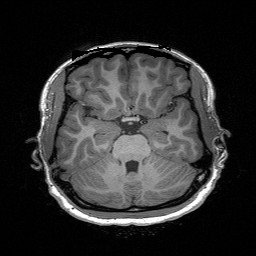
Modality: T1w
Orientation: coronal